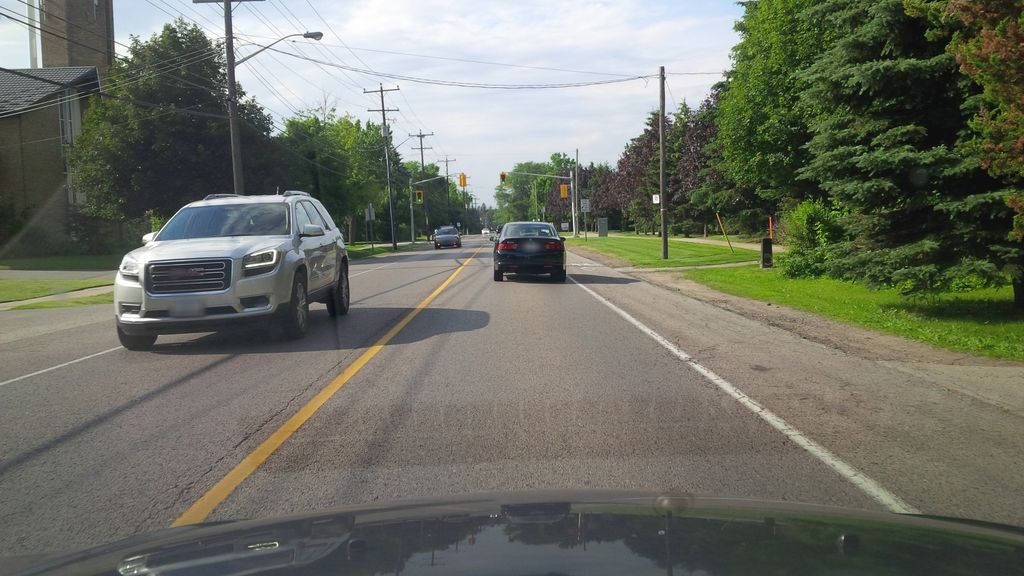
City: hamilton